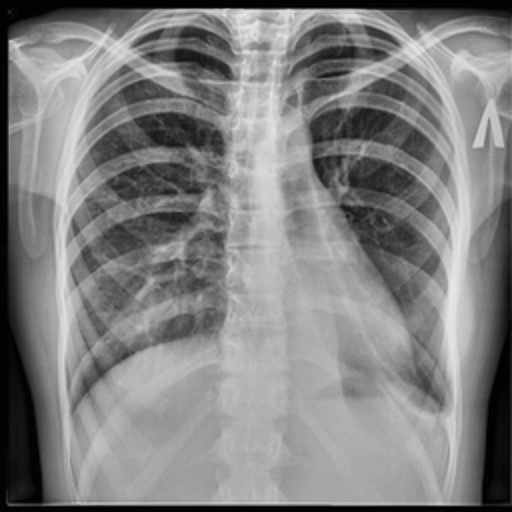
Finding: TUBERCULOSIS